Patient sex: M
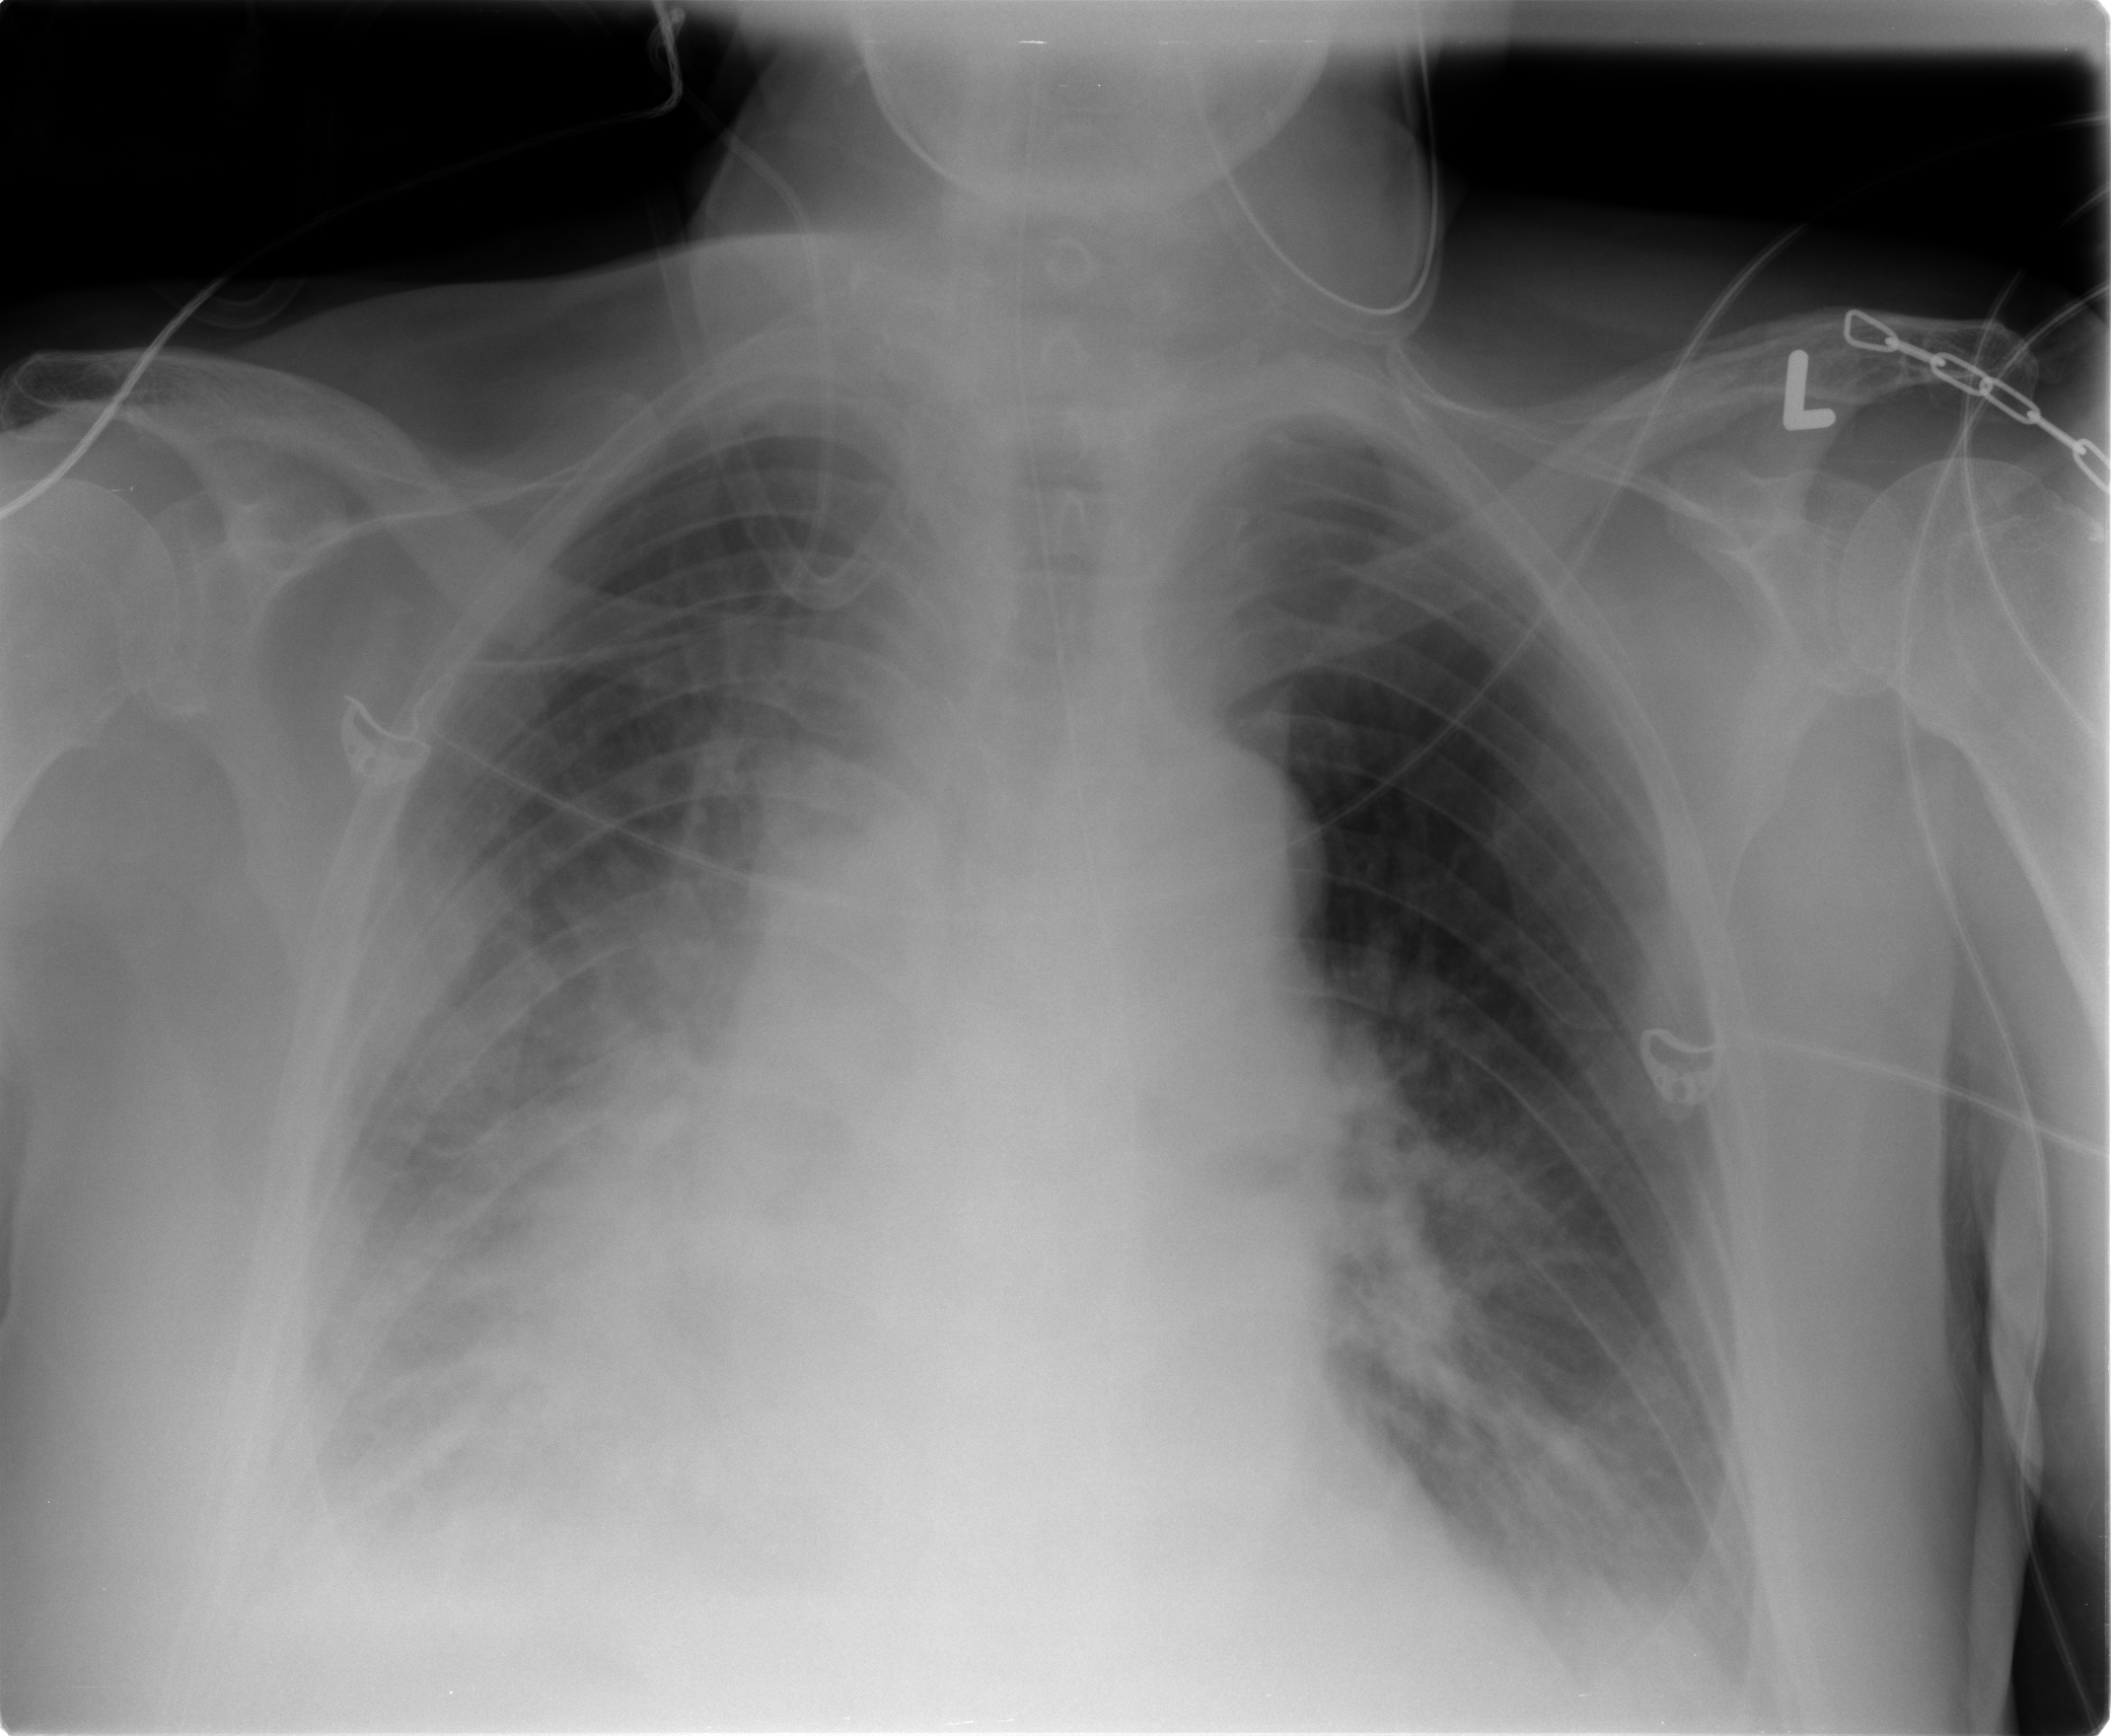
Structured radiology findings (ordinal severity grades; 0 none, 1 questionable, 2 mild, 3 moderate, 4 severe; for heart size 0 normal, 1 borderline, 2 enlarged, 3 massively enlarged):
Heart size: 2
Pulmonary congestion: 2
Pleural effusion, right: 3
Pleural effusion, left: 2
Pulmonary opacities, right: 3
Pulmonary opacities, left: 2
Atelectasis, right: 3
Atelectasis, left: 2